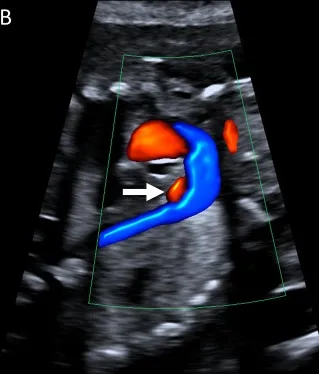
Pulmonary arteriovenous malformations in fetal echocardiogram. Left to right shunting through the ductus arteriosus. Arrow).
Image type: radiology (ultrasound)